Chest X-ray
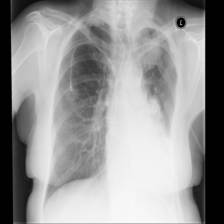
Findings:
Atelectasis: positive
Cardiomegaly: negative
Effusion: positive
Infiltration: negative
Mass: positive
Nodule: negative
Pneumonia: negative
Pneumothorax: negative
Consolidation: positive
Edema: negative
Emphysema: negative
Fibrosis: negative
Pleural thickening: positive
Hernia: negative